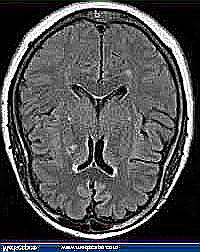
Label: notumor